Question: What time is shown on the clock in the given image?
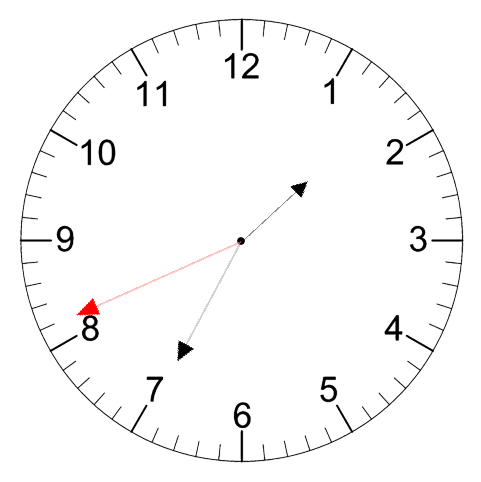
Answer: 01:34:41